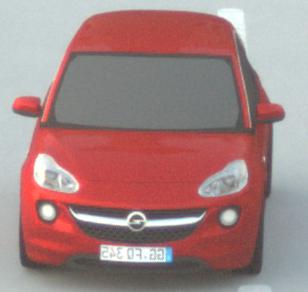
Make: Opel
Model: ADAM 1.2
Detailed model: ADAM
Model produced from: 2013/01
Model produced until: 2014/11
Doors: 3
Color: red
Road condition: dry road
Daytime: dawn
Contrast: low contrast